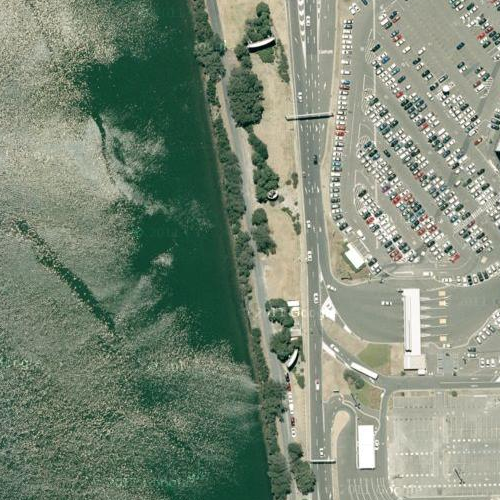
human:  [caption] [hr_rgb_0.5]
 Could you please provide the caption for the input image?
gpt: There are some plants and lawn beside the deep green waters .

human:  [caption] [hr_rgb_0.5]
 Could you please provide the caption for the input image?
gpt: Some green plants and lawn beside the deep green river .

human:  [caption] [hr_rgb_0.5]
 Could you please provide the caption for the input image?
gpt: There are some plants and lawn beside the deep green waters .

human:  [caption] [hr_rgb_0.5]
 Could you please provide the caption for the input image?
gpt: A wide river with dark green waters with some plants an lawn beside .

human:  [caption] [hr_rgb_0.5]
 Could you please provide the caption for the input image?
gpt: Some green plants on the lawn with a river beside .